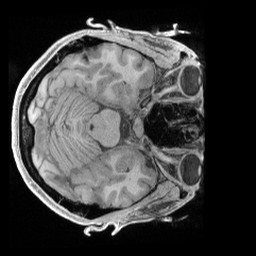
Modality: T1w
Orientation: axial
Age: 39
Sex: female
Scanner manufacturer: siemens
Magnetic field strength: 3 T
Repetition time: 2.4 s
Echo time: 0.00241 s